Question: I am trying to build an interactive web App. using Jquery UI, but I am stuck here - I can't seem to find a way to "Nest" my "boxes" (See fiddle for demo). For example assume there are four boxes - , , , . If A is the parent with high values for width and height, I drag and drop b into - This works fine. I try dragging and dropping another "box" into , which also works fine. But when I try to drop (or even , this doesn't matter) into (Nesting), it doesnt seem to work (See fiddle).
Notice that the fiddle doesn't contain separate "Boxes" but instead just one box thats replicated multiple times. Also note that I haven't implemented the sorting feature (in the fiddle) yet since I haven't been able to fix the nesting issue.
JS Fiddle: <URL>
Just to make sure I'm not trying to confuse anyone here, I've attached an image.

Any help is really much appreciated. Thank you.
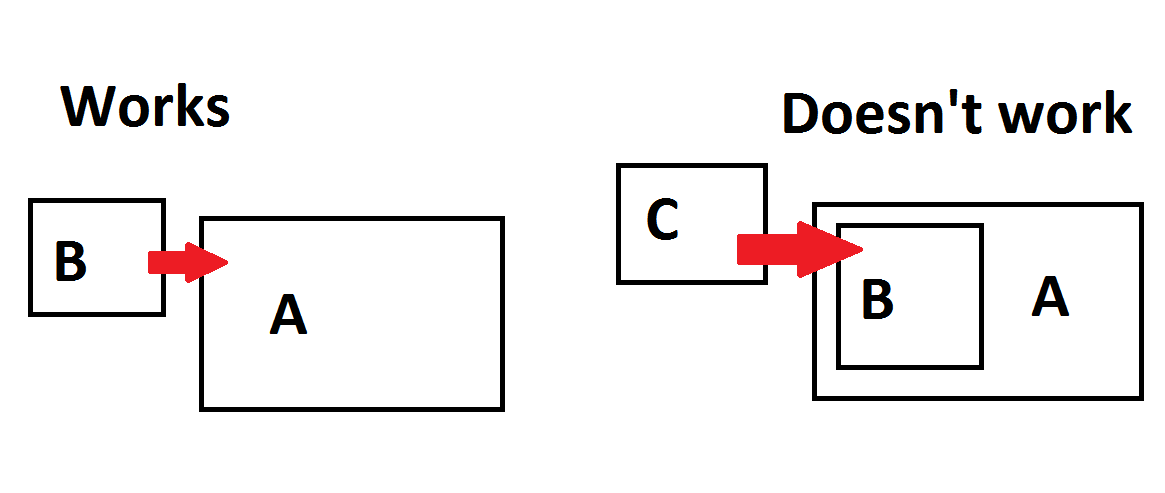
Answer: Is <URL> what you need?
Summary: the new inner box must be greedy to intercept events.